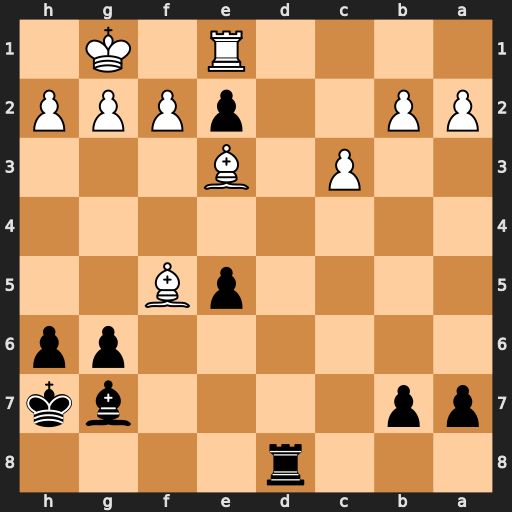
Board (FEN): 3r4/pp4bk/6pp/4pB2/8/2P1B3/PP2pPPP/4R1K1
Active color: b
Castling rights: -
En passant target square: -
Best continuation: Rd1 Bd2 gxf5